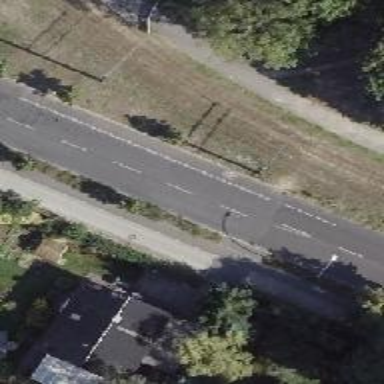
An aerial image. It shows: Secondary road with asphalt surface. There is cycle lane on the left and cycle track on the right.